九年级 · 计数
某小组做 “用频率估计概率” 的试验时，统计了某一事件发生的频率，绘制了如图所示的折线图.该事件最优可能的是( ）

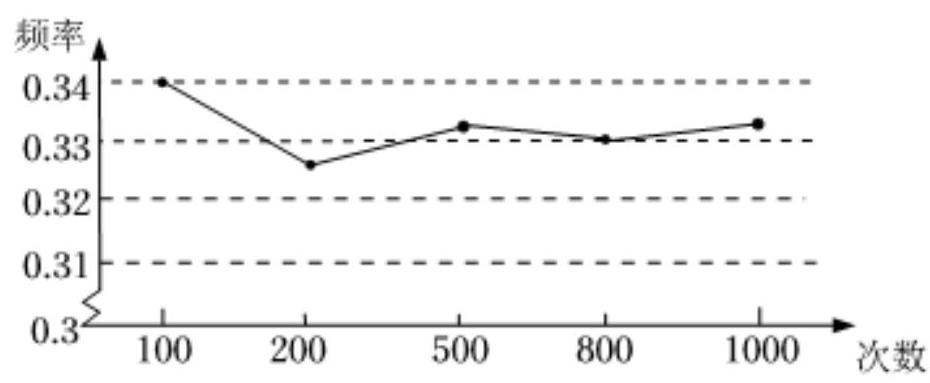
A. 暗箱中有1个红球和 2 个黄球, 这些球除了颜色外无其他差别, 从中任取一球是红球

B. 掷一枚硬币, 正面朝上

C. 郑一个质地均匀的正六面股子, 向上一面的点数是 2

D. 从一副扑克牌中任意抽取1张, 这张牌是 “红心”

答案: A
解析: 解： $A$ 、暗箱中有 1 个红球和 2 个黄球, 这些球除了颜色外无其他差别, 从中任取一球是红球的概率是 $\frac{1}{3}$, 符合题意;

B、中掷一枚硬币, 正面朝上的概率为 $\frac{1}{2}$, 不符合题意;

C、掷一个质地均匀的正六面骰子，向上一面的点数是 2 的概率为 $\frac{1}{6}$, 不符合题意;

$D$ 、从一副扑克牌中任意抽取1张，这张牌是 “红心”的概率是 $\frac{13}{54}$, 不符合题意;

故答案为: $A$.

根据统计图可知, 试验结果在 0.33 附近波动, 即其概率 $P \approx \frac{1}{3}$, 计算三个选项的概率, 约为 $\frac{1}{3}$ 者即为正确答案.

本题考查了利用频率估计概率, 大量反复试验下频率稳定值即概率. 用到的知识点为: 频率=所求情况数与总情况数之比. 同时此题在解答中要用到概率公式.